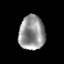
Tissue: prostate
Cell type: T cells
Senescence score: 0.3569
Nuclear area (px): 874
Mean DAPI intensity: 146.993